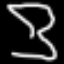
Label: hourglass